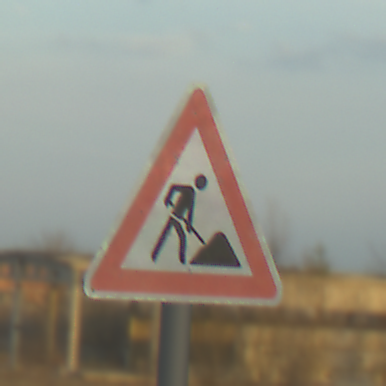
Verkehrszeichen: Arbeitsstelle
Umgebung: Outdoor, Nature
Tageszeit: SunriseSunset
Wetter: PartlyCloudy
Licht: Natural
Jahreszeit: NotSpecified
Kontrast: MediumContrast